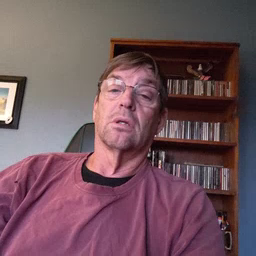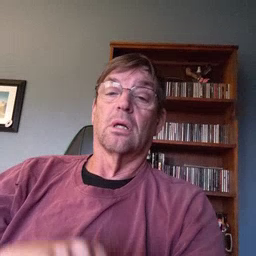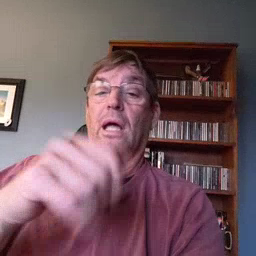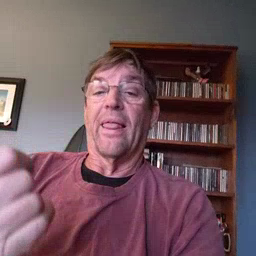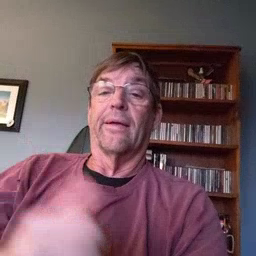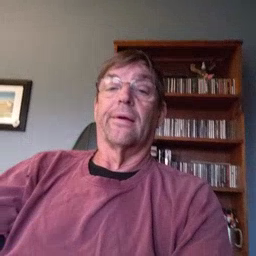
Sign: another